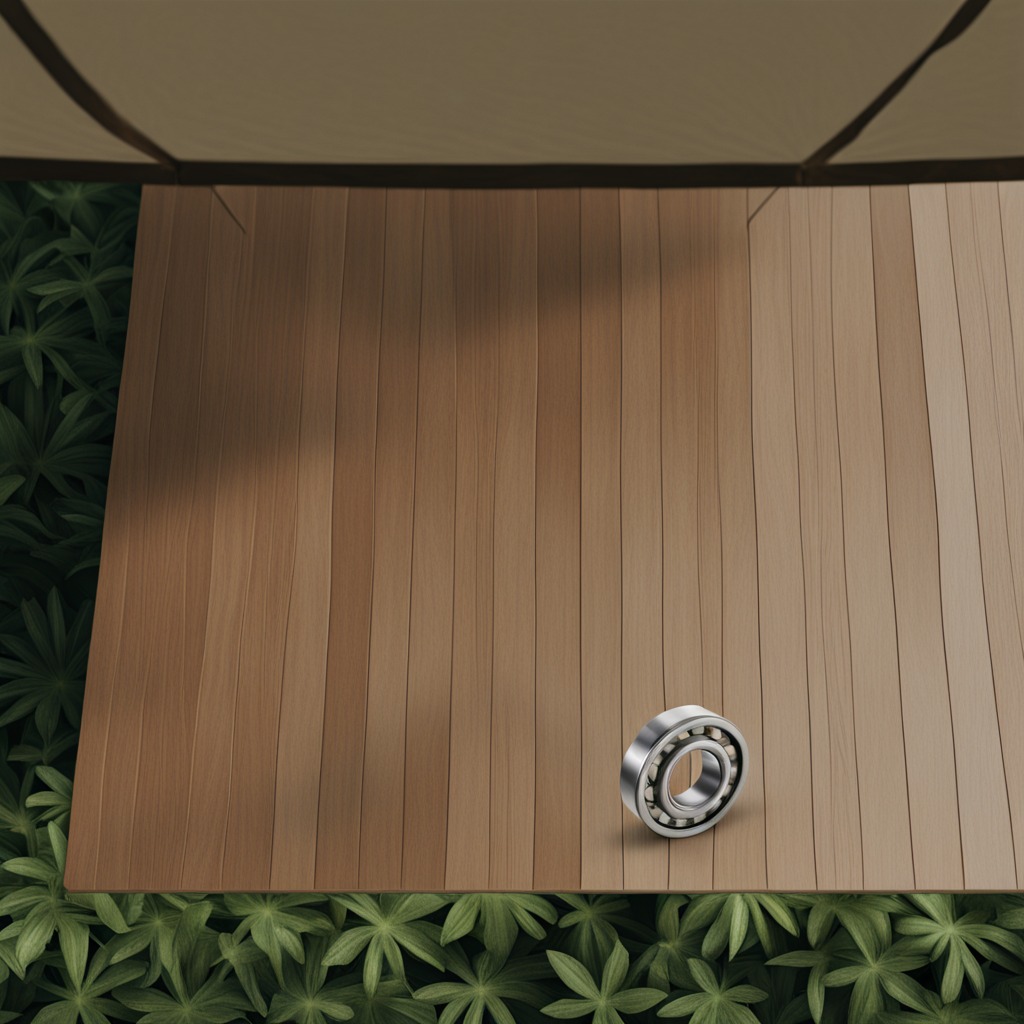
A metal ball bearing is lying on the wooden table.